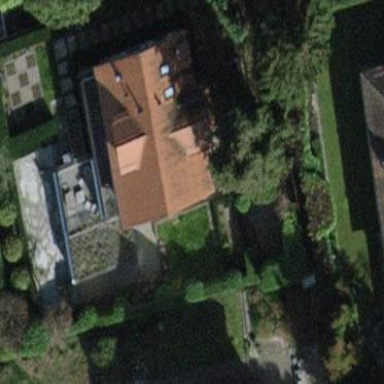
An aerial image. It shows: The roof of the building is gabled in shape.